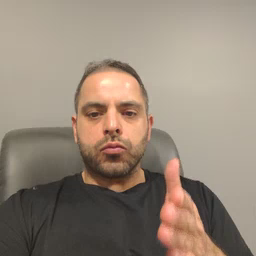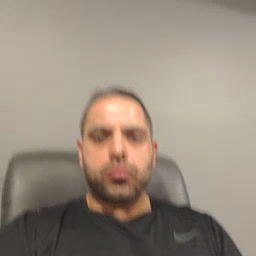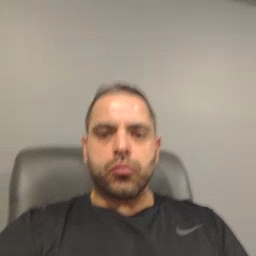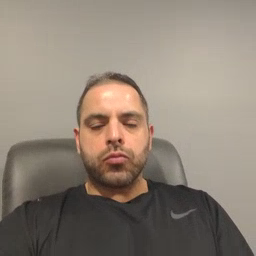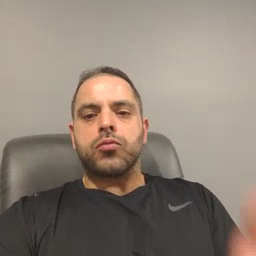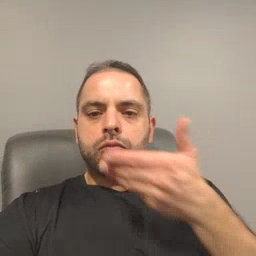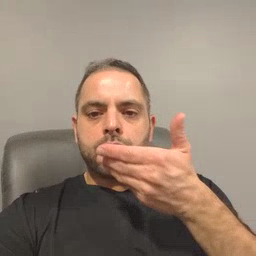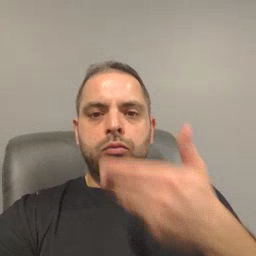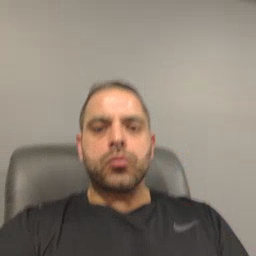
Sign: pizza